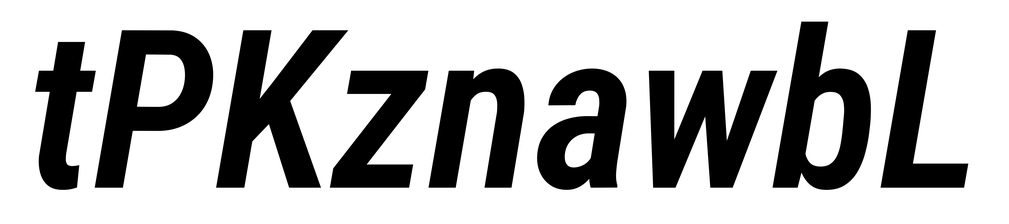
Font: Roboto-Italic_Condensed_SemiBold_Italic